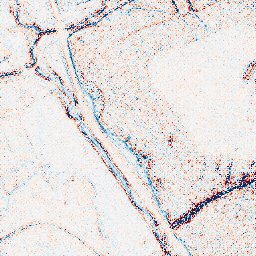
Category: edge_preserving
Decomposition family: bilateral
Decomposition parameters: d: 9
sigma_color: 25
sigma_space: 50
Upsampling method: regularized
Upsampling parameters: scale: 2
lambda_reg: 0.1
Upsampling scale: 2